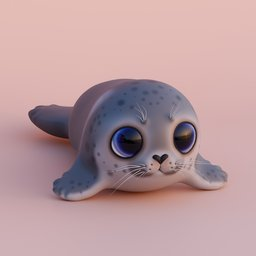
Label: animals